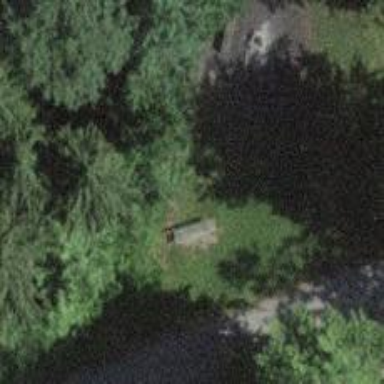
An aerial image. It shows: Bench.